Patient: sex F, age 48
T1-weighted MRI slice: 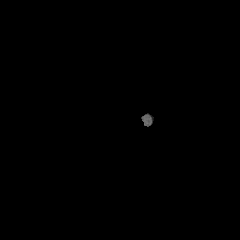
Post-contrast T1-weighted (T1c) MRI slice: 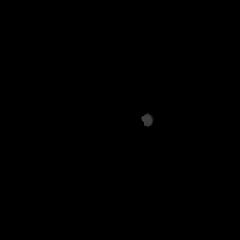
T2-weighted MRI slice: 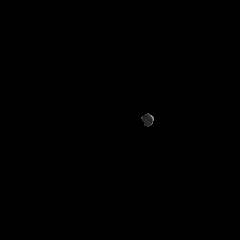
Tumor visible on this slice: no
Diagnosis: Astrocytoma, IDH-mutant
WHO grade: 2